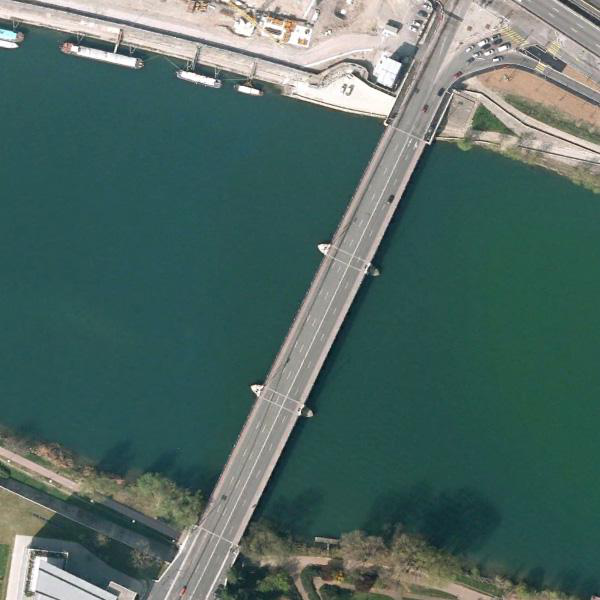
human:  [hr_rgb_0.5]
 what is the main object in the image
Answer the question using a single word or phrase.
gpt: bridge